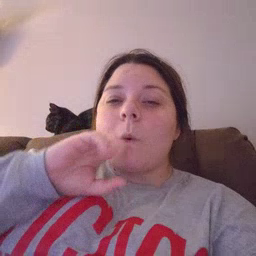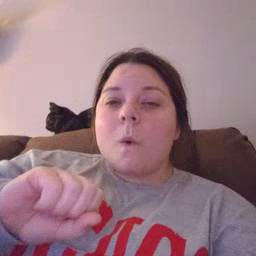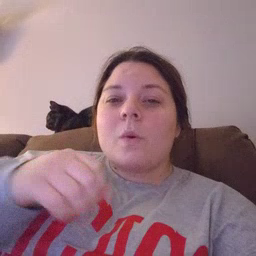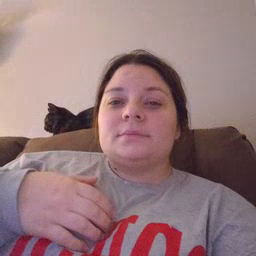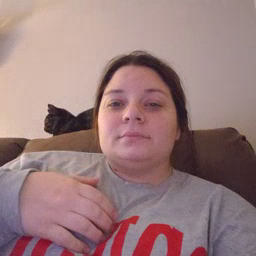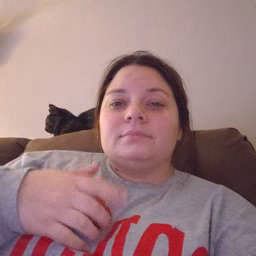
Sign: old